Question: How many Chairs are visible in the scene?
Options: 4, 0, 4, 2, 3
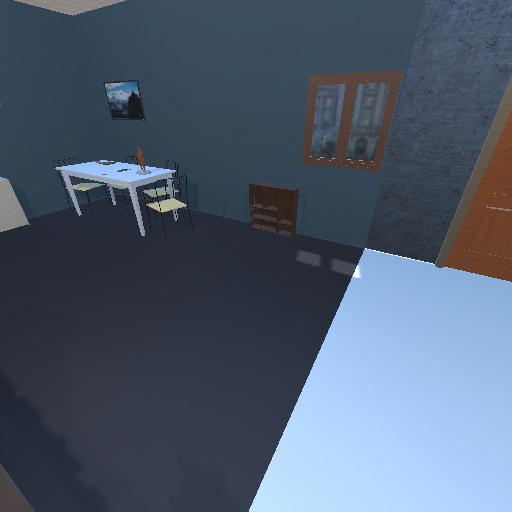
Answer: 4